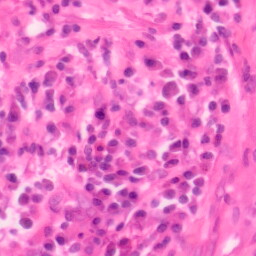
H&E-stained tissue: Colon